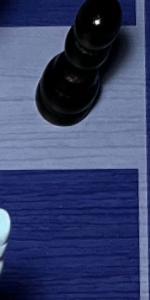
Label: Empty